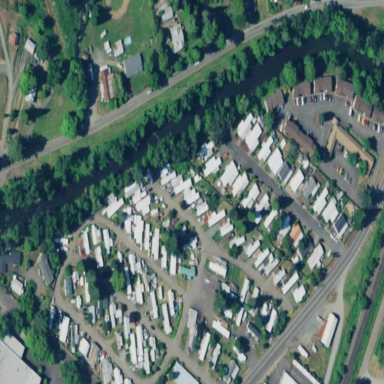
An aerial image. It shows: Residential area known as trailer park.